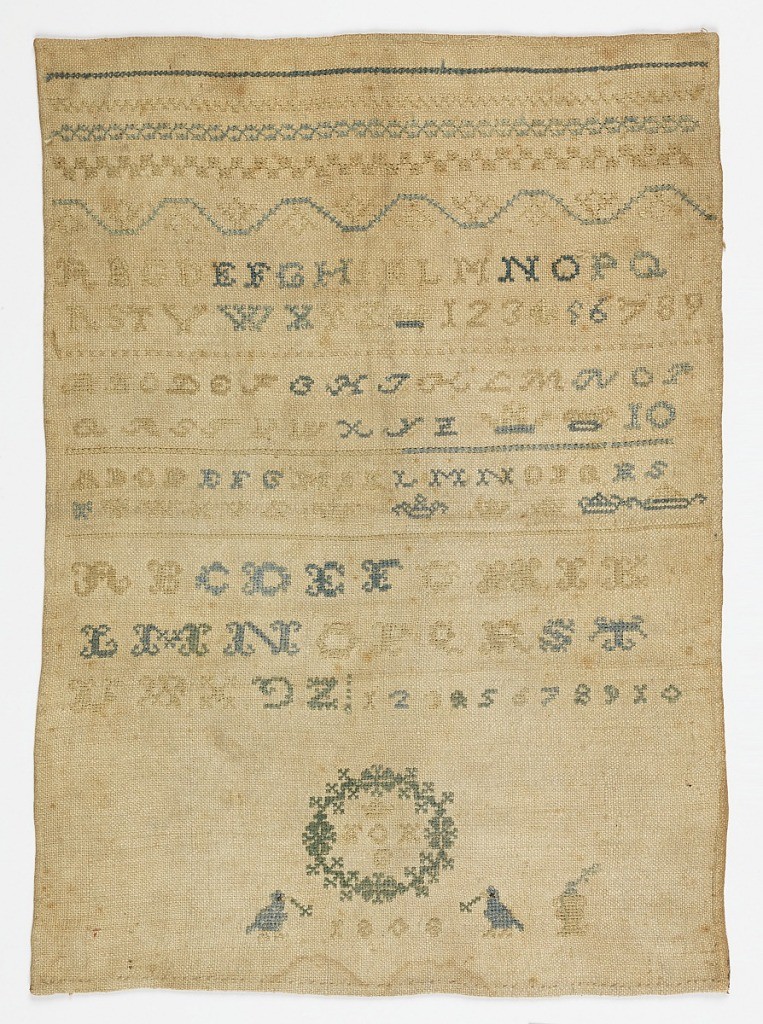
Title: Sampler
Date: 1808
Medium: silk on linen Technique: cross stitch on plain weave foundation. Counted stitches.
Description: Bands of geometric pattern, four alphabets and two sets of numbers. At the bottom is a wreath containing the initials I.C.E. and a G. Two birds on either side of "1808."